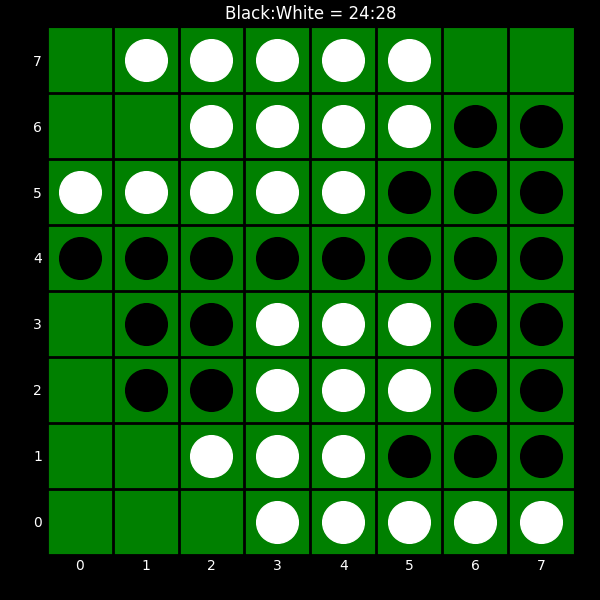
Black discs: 24
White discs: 28